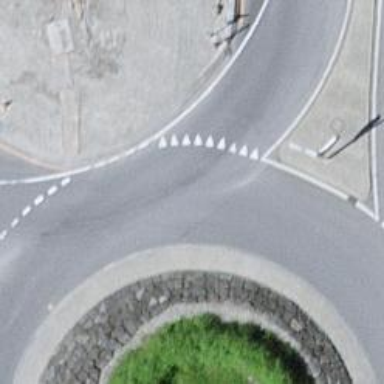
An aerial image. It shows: Road with "give way" sign.